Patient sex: M
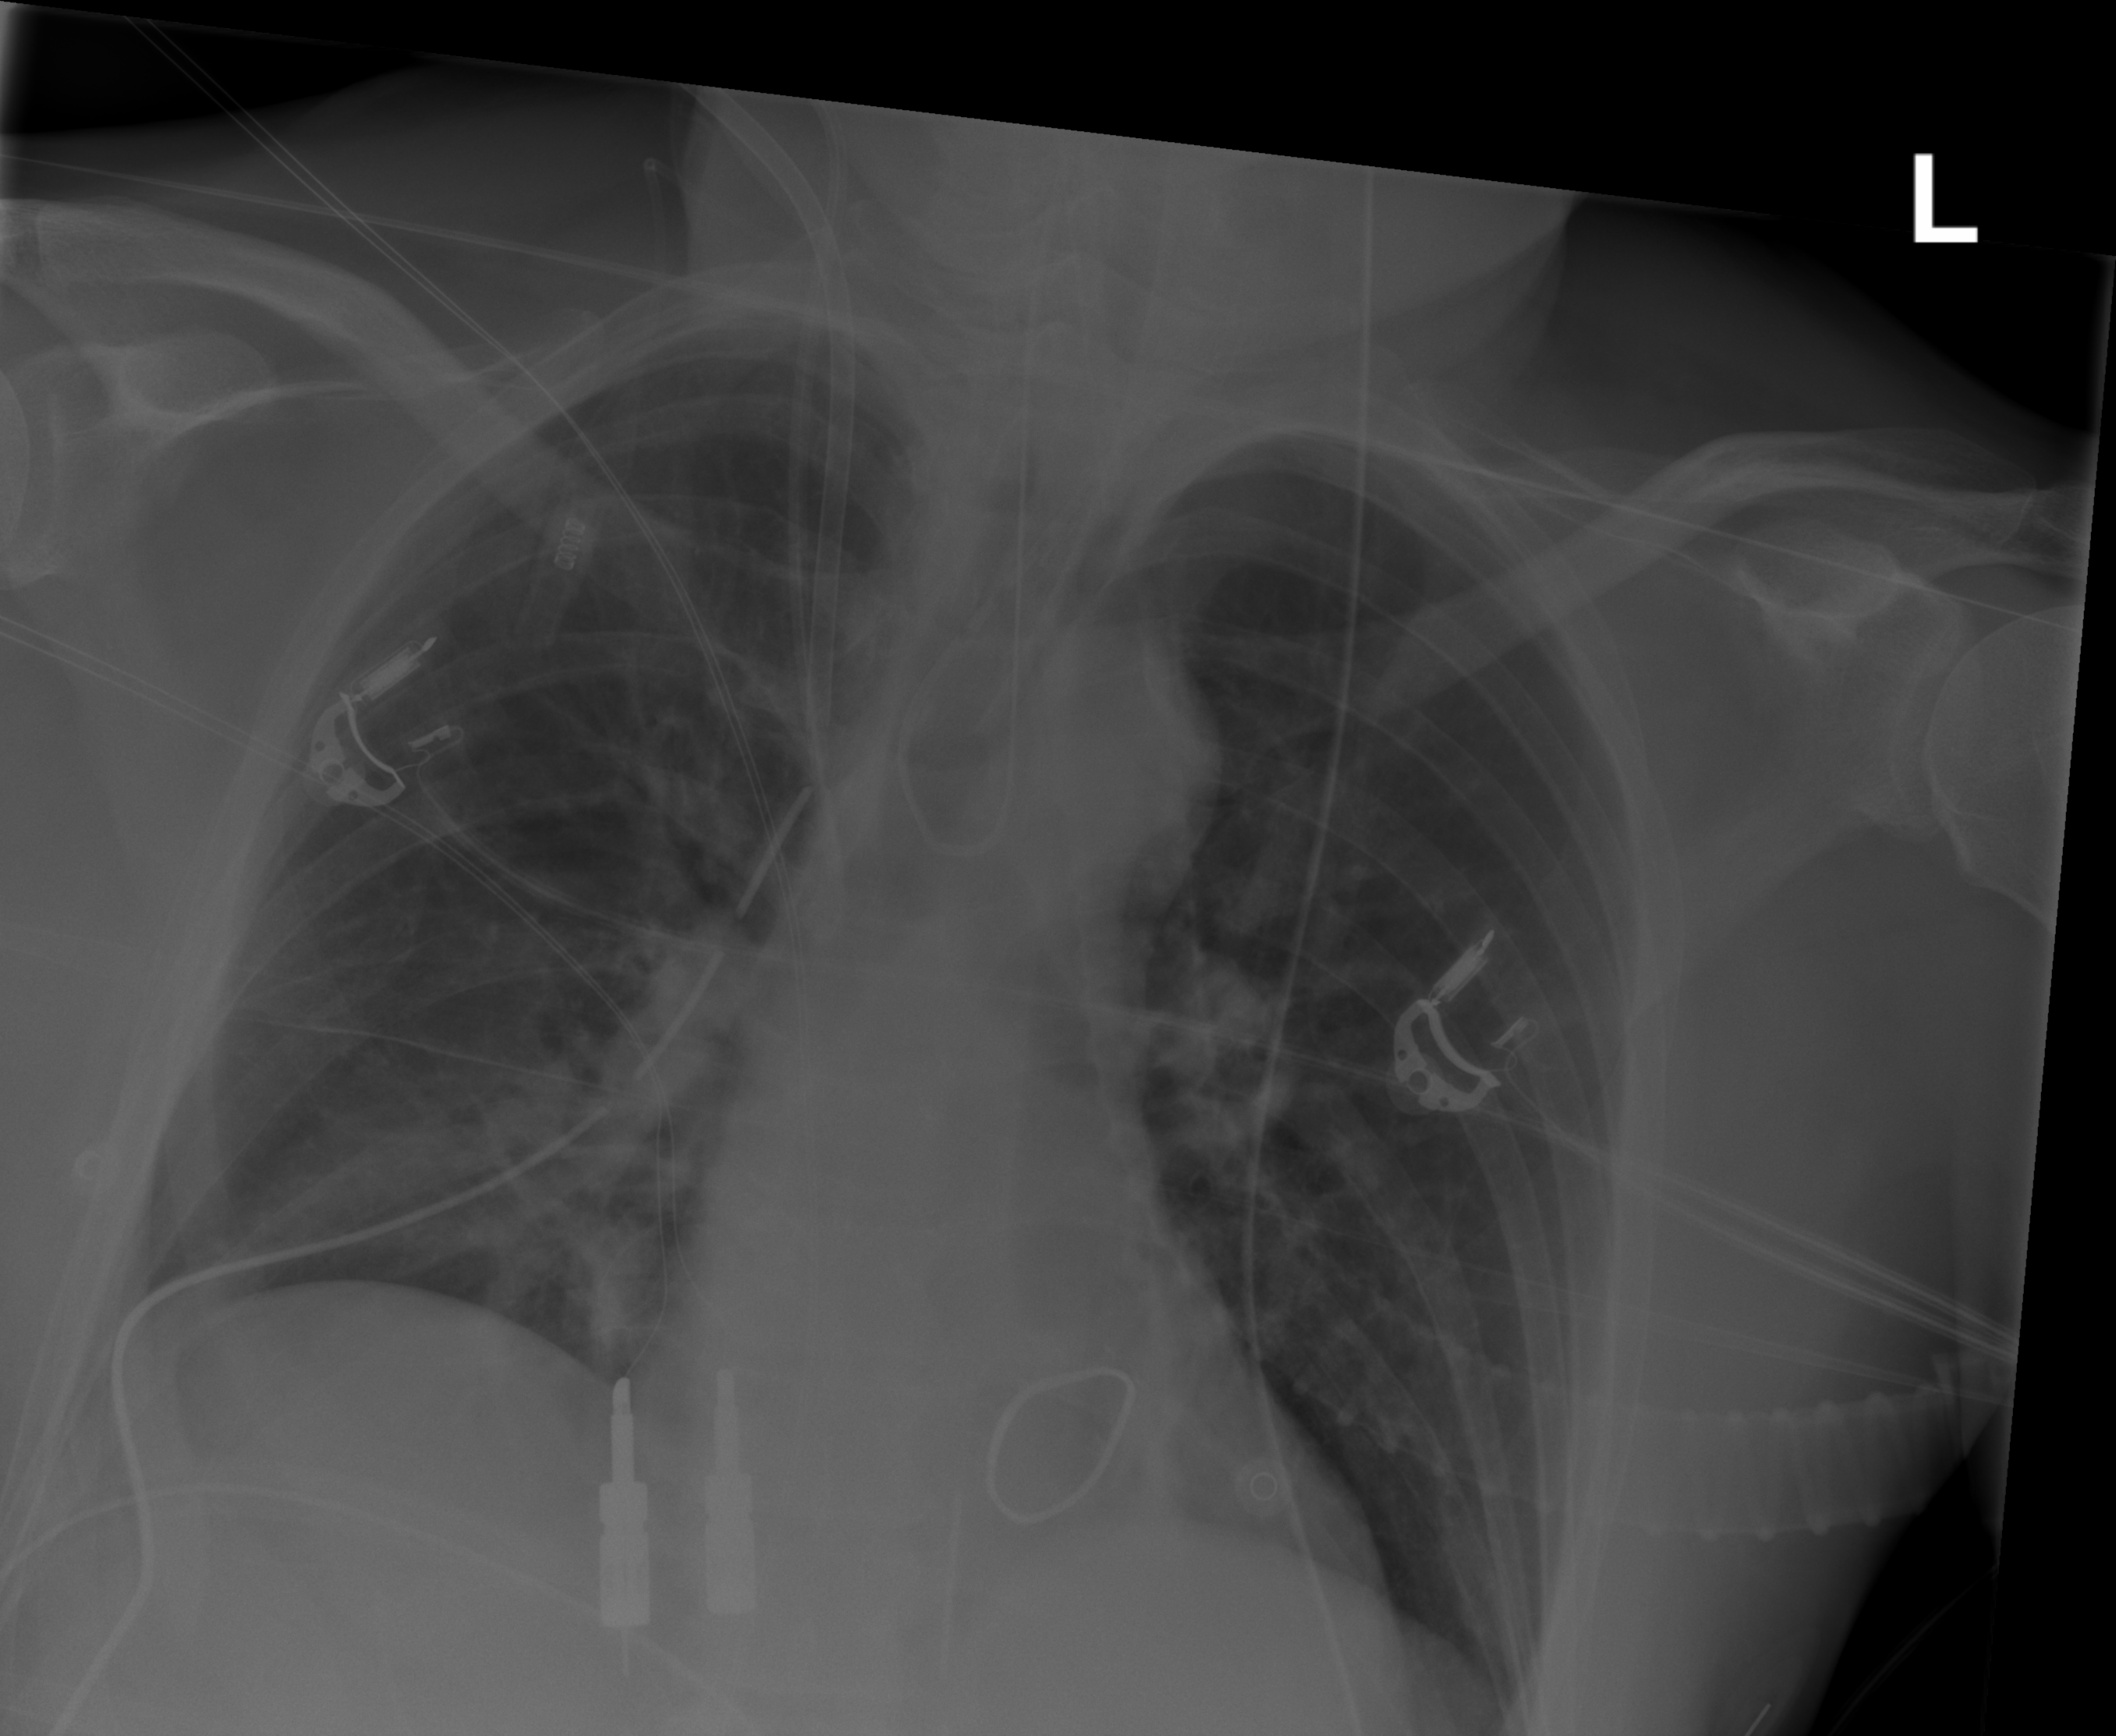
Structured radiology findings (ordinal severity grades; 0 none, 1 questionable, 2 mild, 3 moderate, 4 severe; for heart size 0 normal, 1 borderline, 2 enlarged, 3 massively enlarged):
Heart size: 0
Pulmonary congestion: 0
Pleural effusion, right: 1
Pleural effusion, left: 0
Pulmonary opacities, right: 2
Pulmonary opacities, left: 0
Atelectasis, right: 0
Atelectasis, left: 0